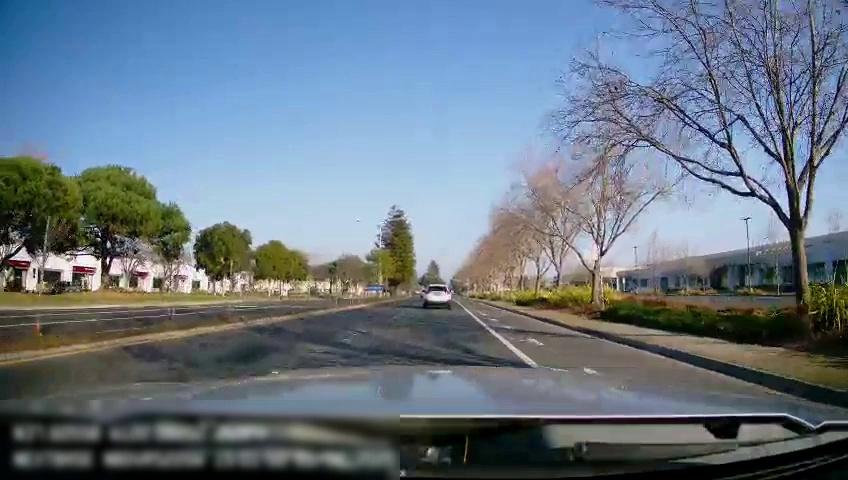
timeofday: Day
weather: Sunny
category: Drivable Space
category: Drivable Space
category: Vehicles | SUV
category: Lanes | Current Lane
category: Lanes | Current Lane
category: Lanes | Alternate Lane
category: Lanes | Opposite Lane
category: Lanes | Opposite Lane